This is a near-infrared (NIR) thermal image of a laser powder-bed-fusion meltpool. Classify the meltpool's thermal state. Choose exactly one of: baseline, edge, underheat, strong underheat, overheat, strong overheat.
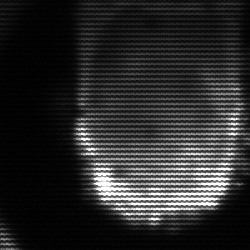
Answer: baseline